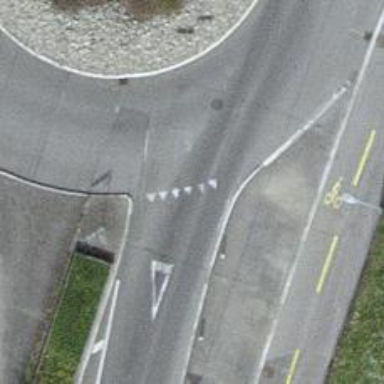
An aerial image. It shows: Road with "give way" sign.